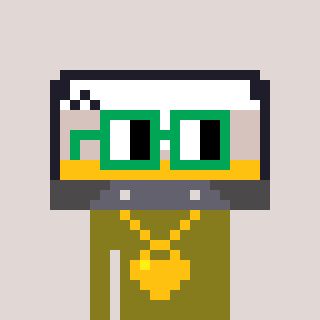
a pixel art character with square green glasses, a cassette tape-shaped head and a gunk-colored body on a warm background